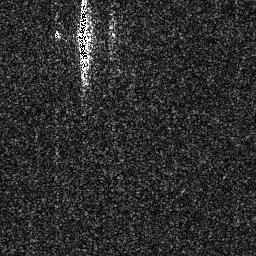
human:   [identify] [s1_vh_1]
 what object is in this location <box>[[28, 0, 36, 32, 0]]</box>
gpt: <ref>1 large ship at the top</ref>